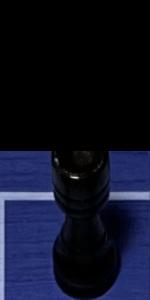
Label: Rook_Black